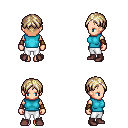
a pixel art fantasy rpg character, female body template, human, light skin, teal sleeveless shirt, white pants, white blonde parted hairstyle, cloth bracers, maroon shoes, four views (front, back, left, right), 2x2 character sprite sheet, small pixel art, hard edges, no anti-aliasing